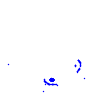
Particle: kaon